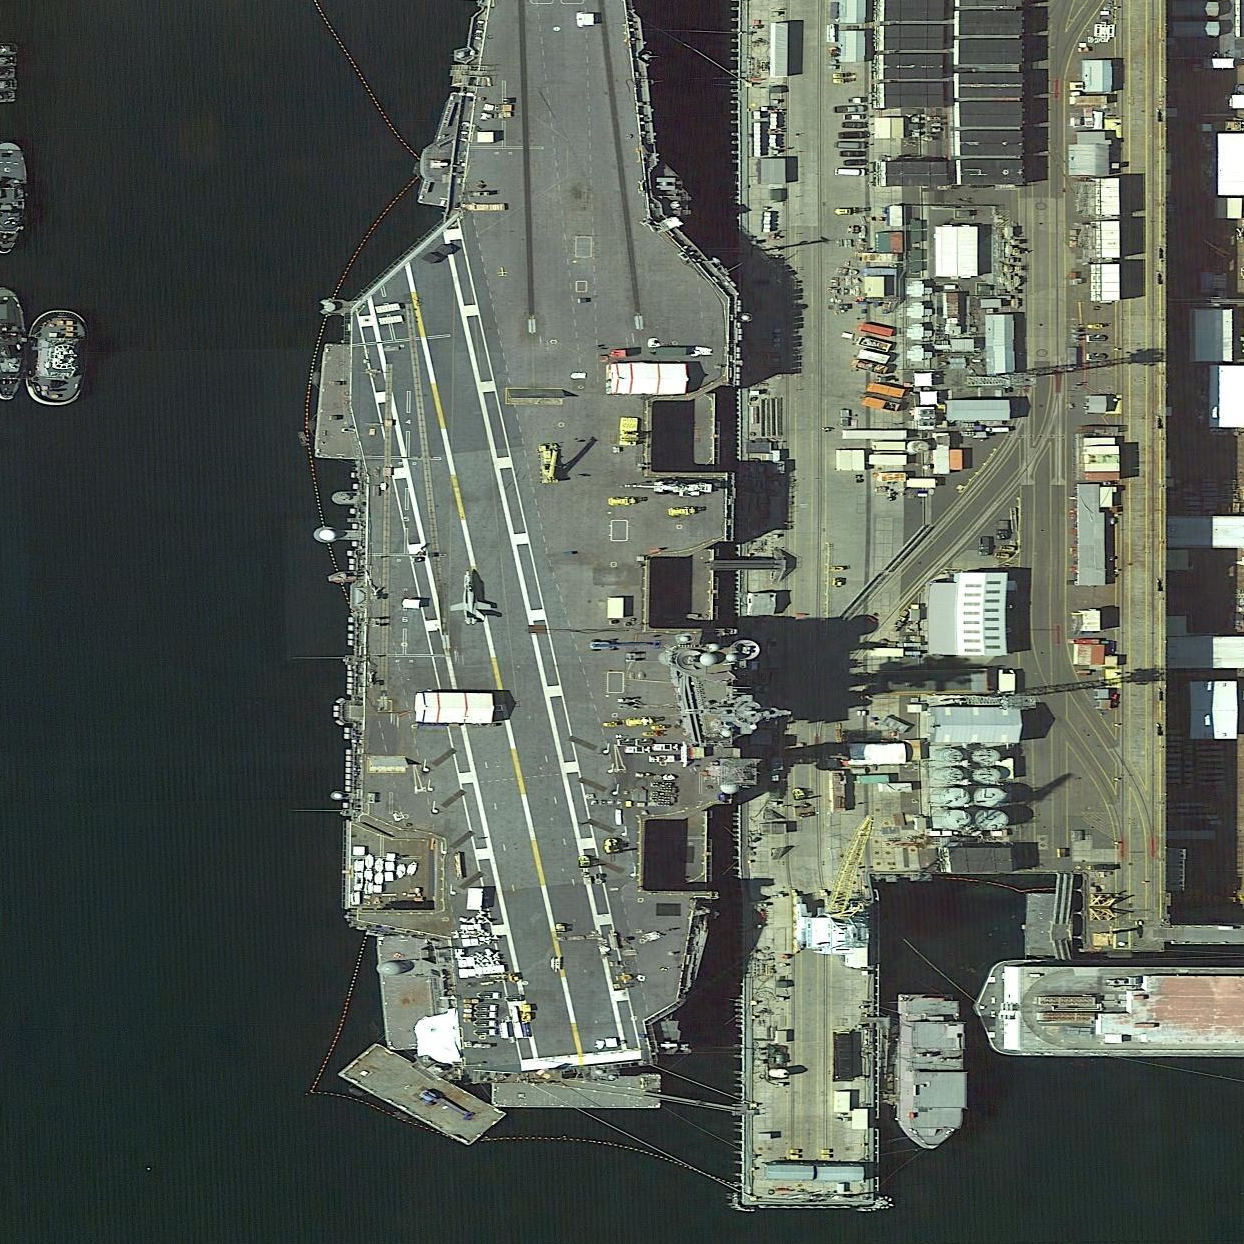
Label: Nimitz-class_aircraft_carrier